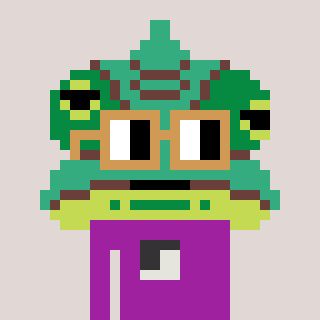
a pixel art character with square brown glasses, a chameleon-shaped head and a magenta-colored body on a warm background